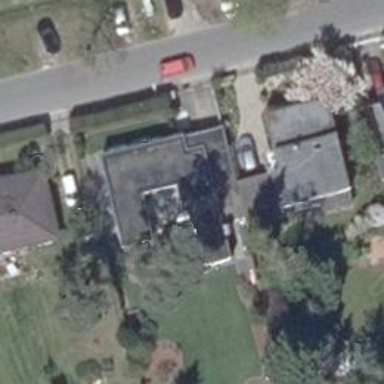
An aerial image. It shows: Semidetached house with flat roof.